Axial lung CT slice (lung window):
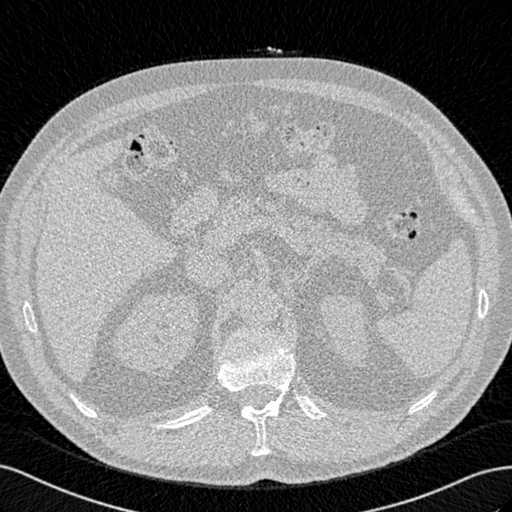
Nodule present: no